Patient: sex F, age 62
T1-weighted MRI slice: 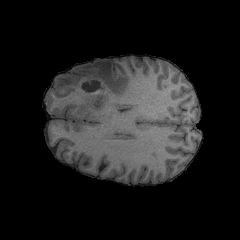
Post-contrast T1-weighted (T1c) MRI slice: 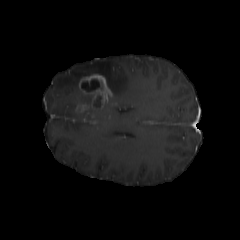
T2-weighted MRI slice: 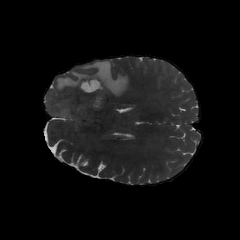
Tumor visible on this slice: yes
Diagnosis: Glioblastoma, IDH-wildtype
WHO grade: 4